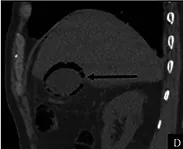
Unenhanced abdominal CT scan shows air within or next to the gallbladder wall (C and D) related to emphysematous cholecystitis.
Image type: radiology (ct)